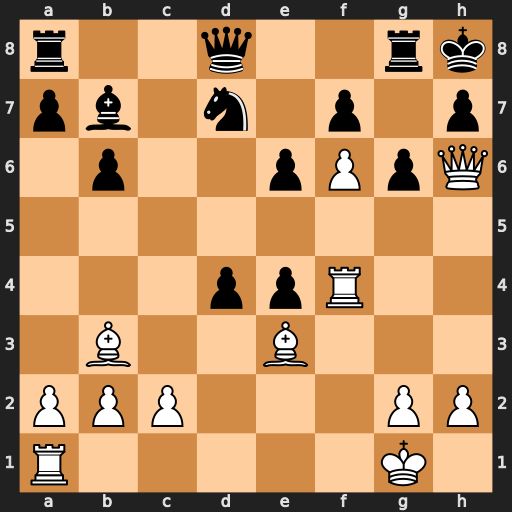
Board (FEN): r2q2rk/pb1n1p1p/1p2pPpQ/8/3ppR2/1B2B3/PPP3PP/R5K1
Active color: w
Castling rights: -
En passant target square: -
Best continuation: Qxh7+ Kxh7 Rh4#